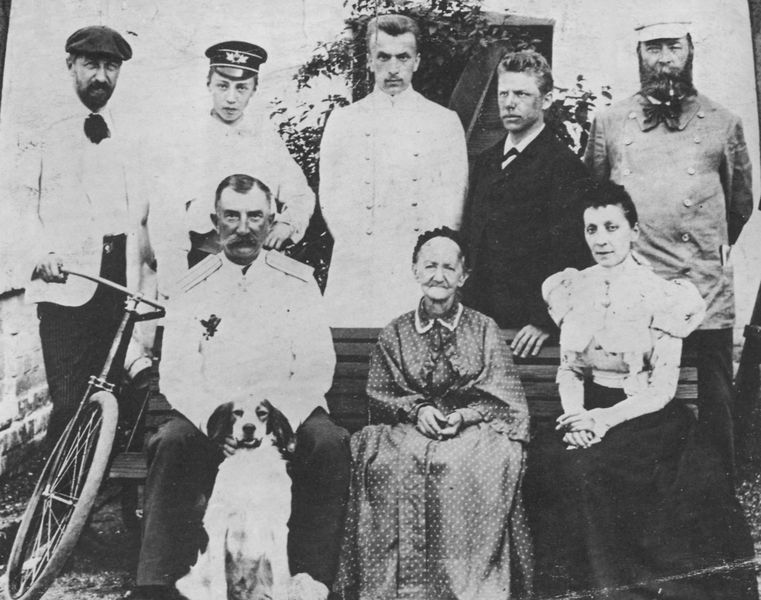
Titel: Die Familie des Fürsten M.I. Koslowskij
Künstler: Russischer Photograph
Schlagwörter: baum, blätter, gruppe, mann, weiß, frauen, menschen, sitzen, frau, grau, hintergrund, holz, hut, hüte, kleid, kleider, mitte, männer, schwarz, tür, blick, haus, hund, park, rock, alt, bart, bärte, jacke, jung, mütze, mützen, schnurrbart, wand, alte, blicke, bluse, diener, kragen, stehen, vollbart, gruppenportrait, gruppenporträt, hände, portrait, porträt, pose, familie, familienporträt, puffärmel, garten, hosen, russland, hof, speichen, bank, rad, soldaten, schnäuzer, draussen, pfeife, dichter, junge, foto, fotografie, photographie, hauswand, schwarz-weiss, uniform, uniformen, kutscher, epauletten, bildnisse, gruppenbild, baskenmütze, fahrrad, photo, tracht, knopfreihe, holzbank, matrosen, greisin, livree, oma, nabe, aufnahme, koch, lenker, reifen, familienportrait, sitzung, seeleute, hintergrunf, parkbank, familienportrai, gutsfamilie, verbindungskappe